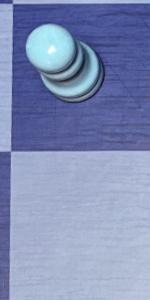
Label: Empty